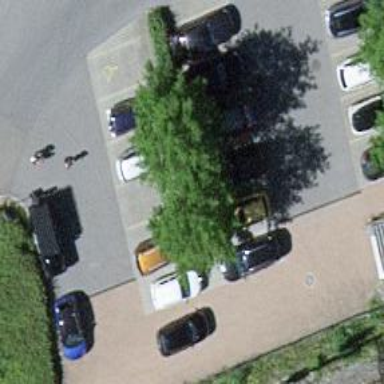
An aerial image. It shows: Charging station.